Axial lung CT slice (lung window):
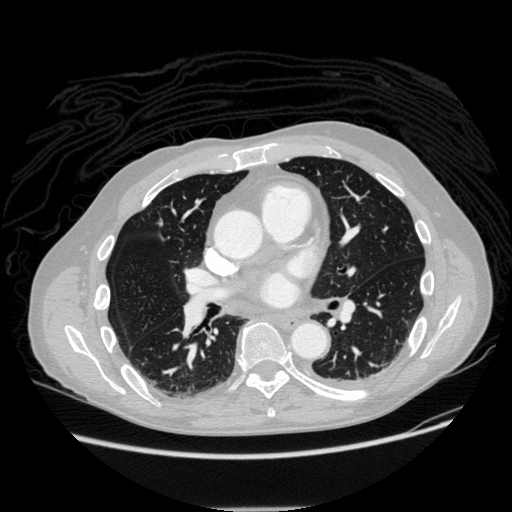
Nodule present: no